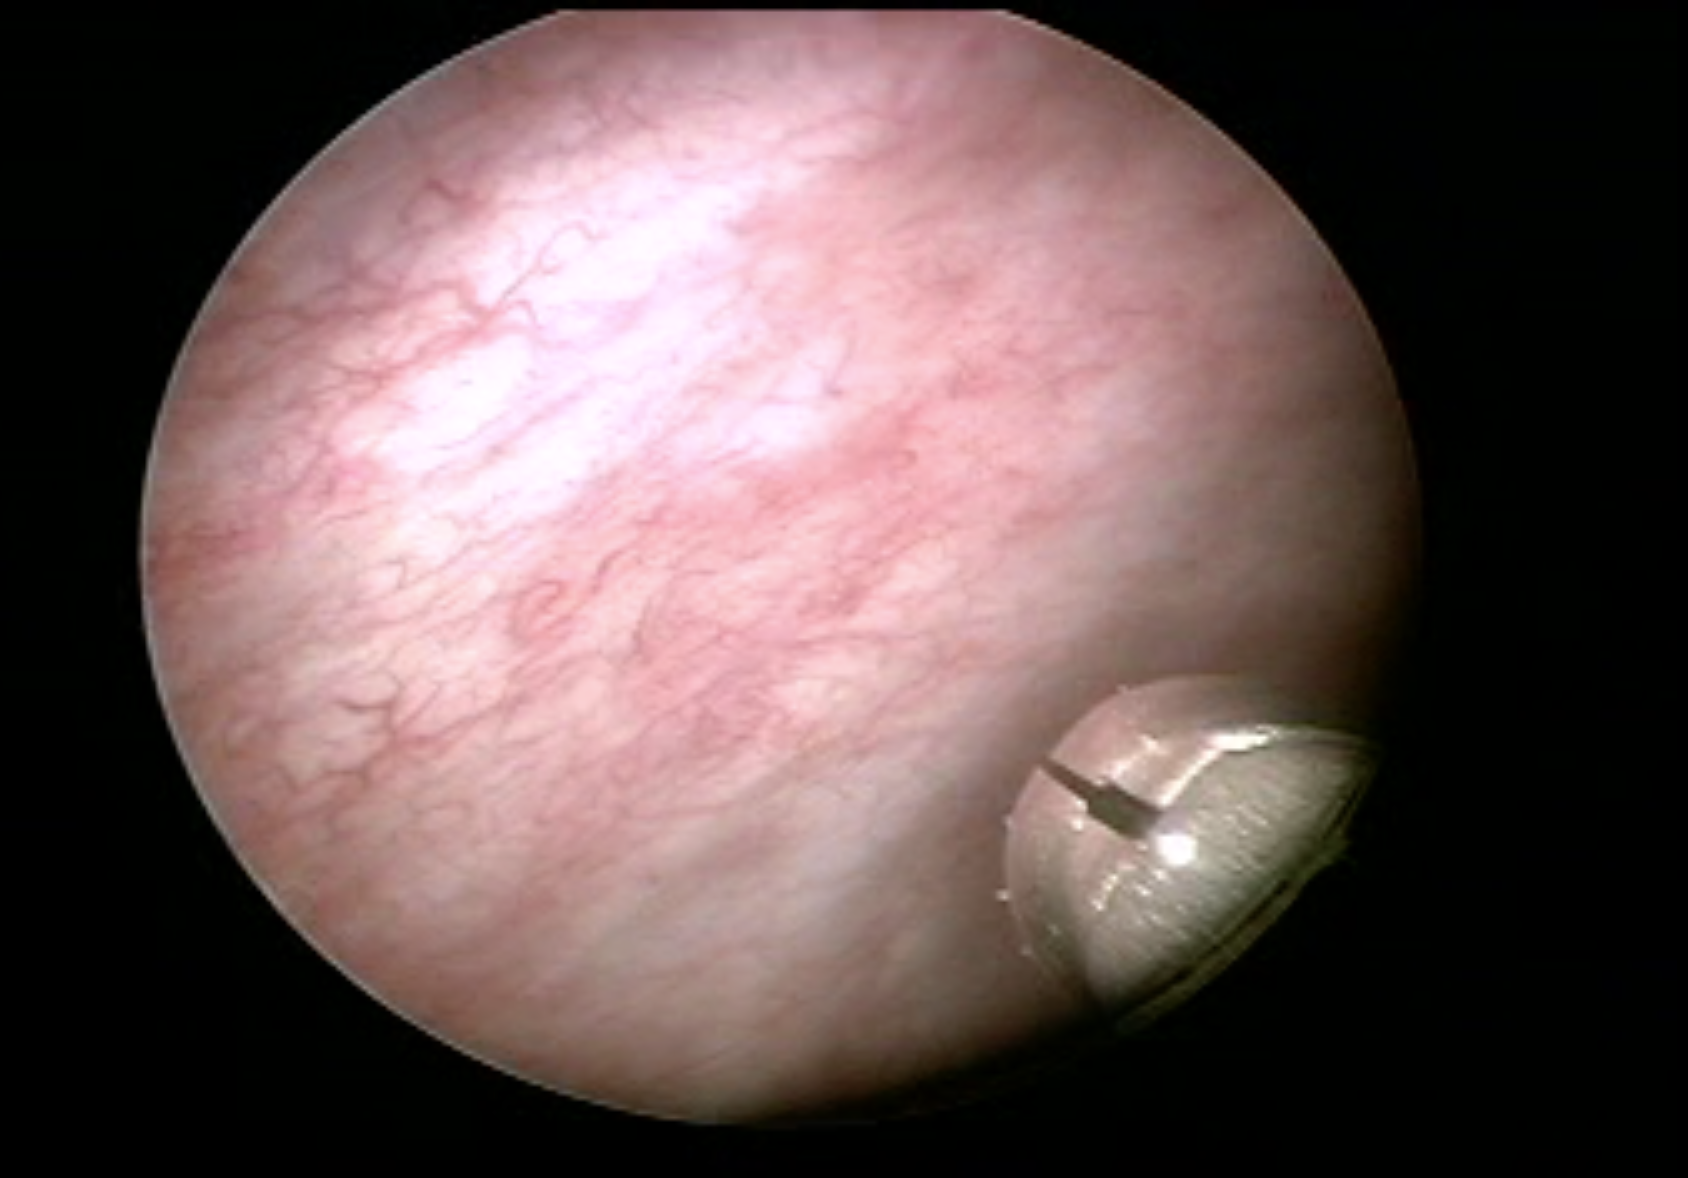
Modality: WLC
Class: Non-malignant
Subclass: BenignNOS
Lesion: L2
Morphology: Non-papillary
Bladder cancer association: No